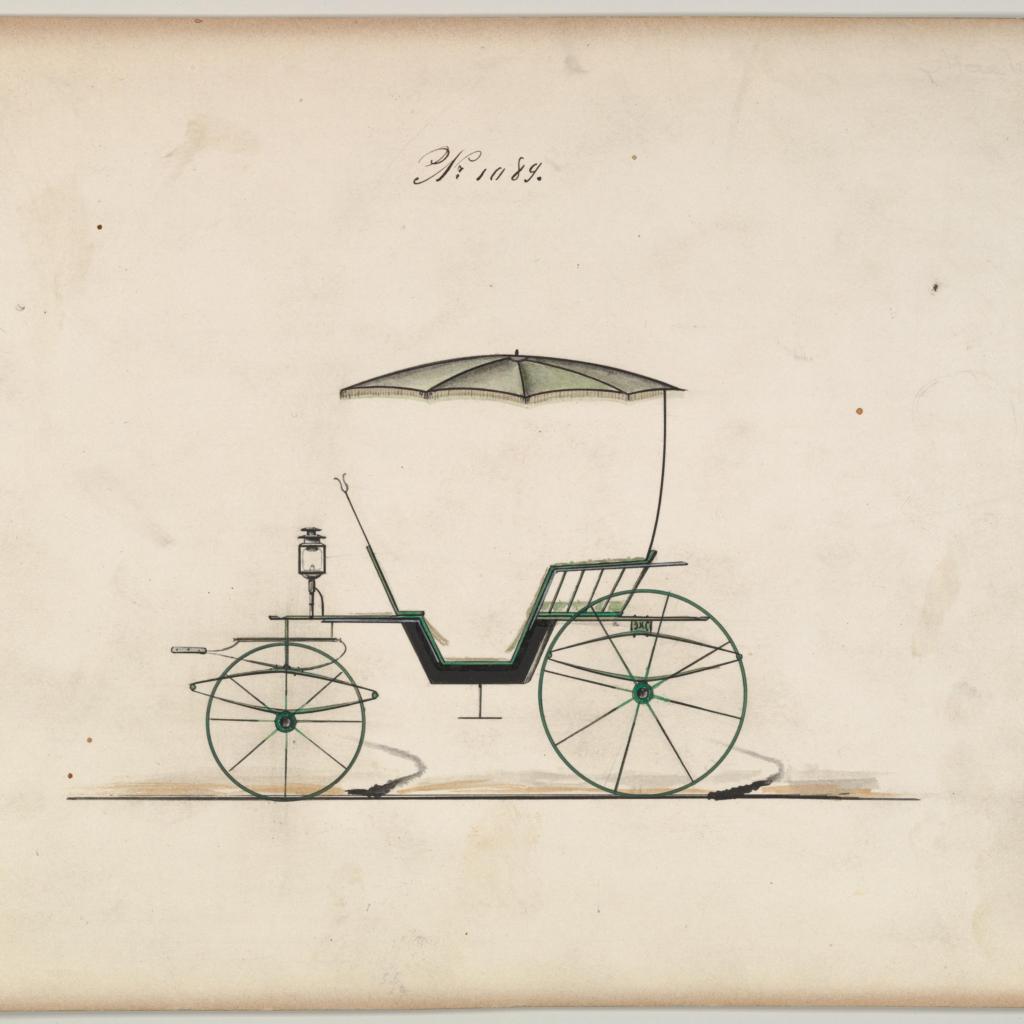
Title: Design for Unclassified Carriage, no. 1089
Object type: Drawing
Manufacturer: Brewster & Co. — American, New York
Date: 1850–70
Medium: Pen and black ink, watercolor and gouache with gum arabic
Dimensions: Sheet: 7 1/8 × 9 7/8 in. (18.1 × 25.1 cm)
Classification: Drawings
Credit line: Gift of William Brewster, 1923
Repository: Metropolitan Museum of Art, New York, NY